Interaction volume radius: 5 \u00c5
Interaction volume height: 20 \u00c5
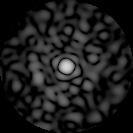
Disorder parameter: 0.8864